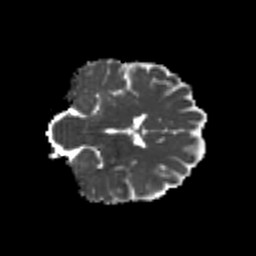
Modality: MD
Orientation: coronal
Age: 24
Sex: female
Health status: healthy
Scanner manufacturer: philips
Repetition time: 7.393 s
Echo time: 0.08599 s